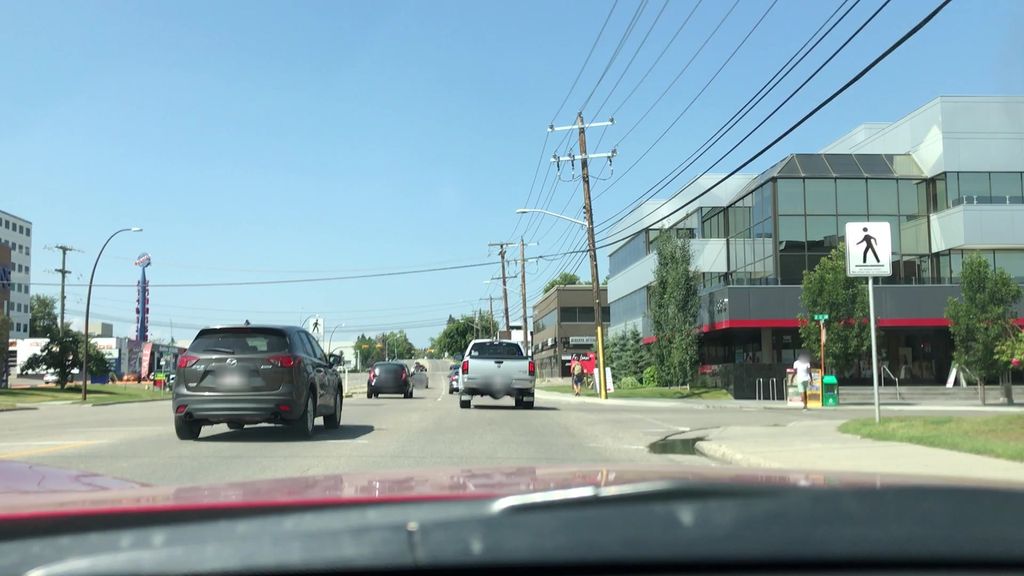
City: calgary